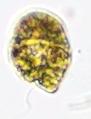
Label: Akashiwo